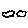
Label: cloud